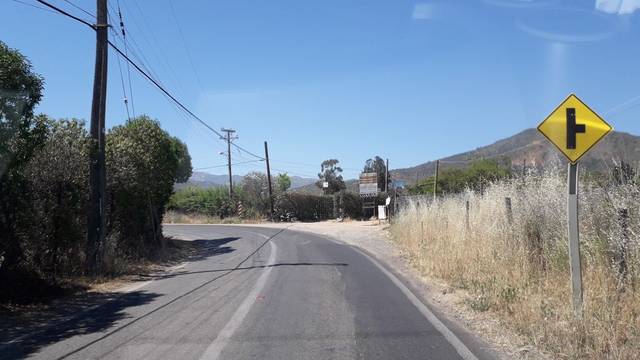
Region: Chile
Coordinates: -33.053, -71.223